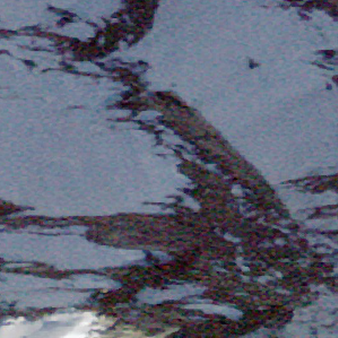
Label: other